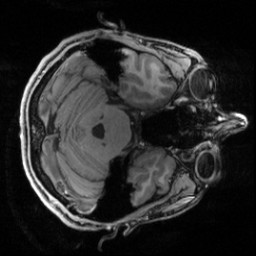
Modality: T1w
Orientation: axial
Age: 22
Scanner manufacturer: siemens
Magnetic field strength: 3 T
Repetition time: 2.5 s
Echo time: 0.00444 s